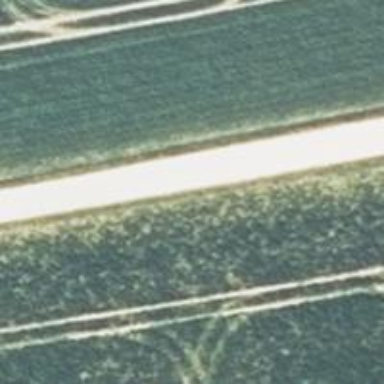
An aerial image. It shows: Gravel track with grade3 tracktype.